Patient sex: F
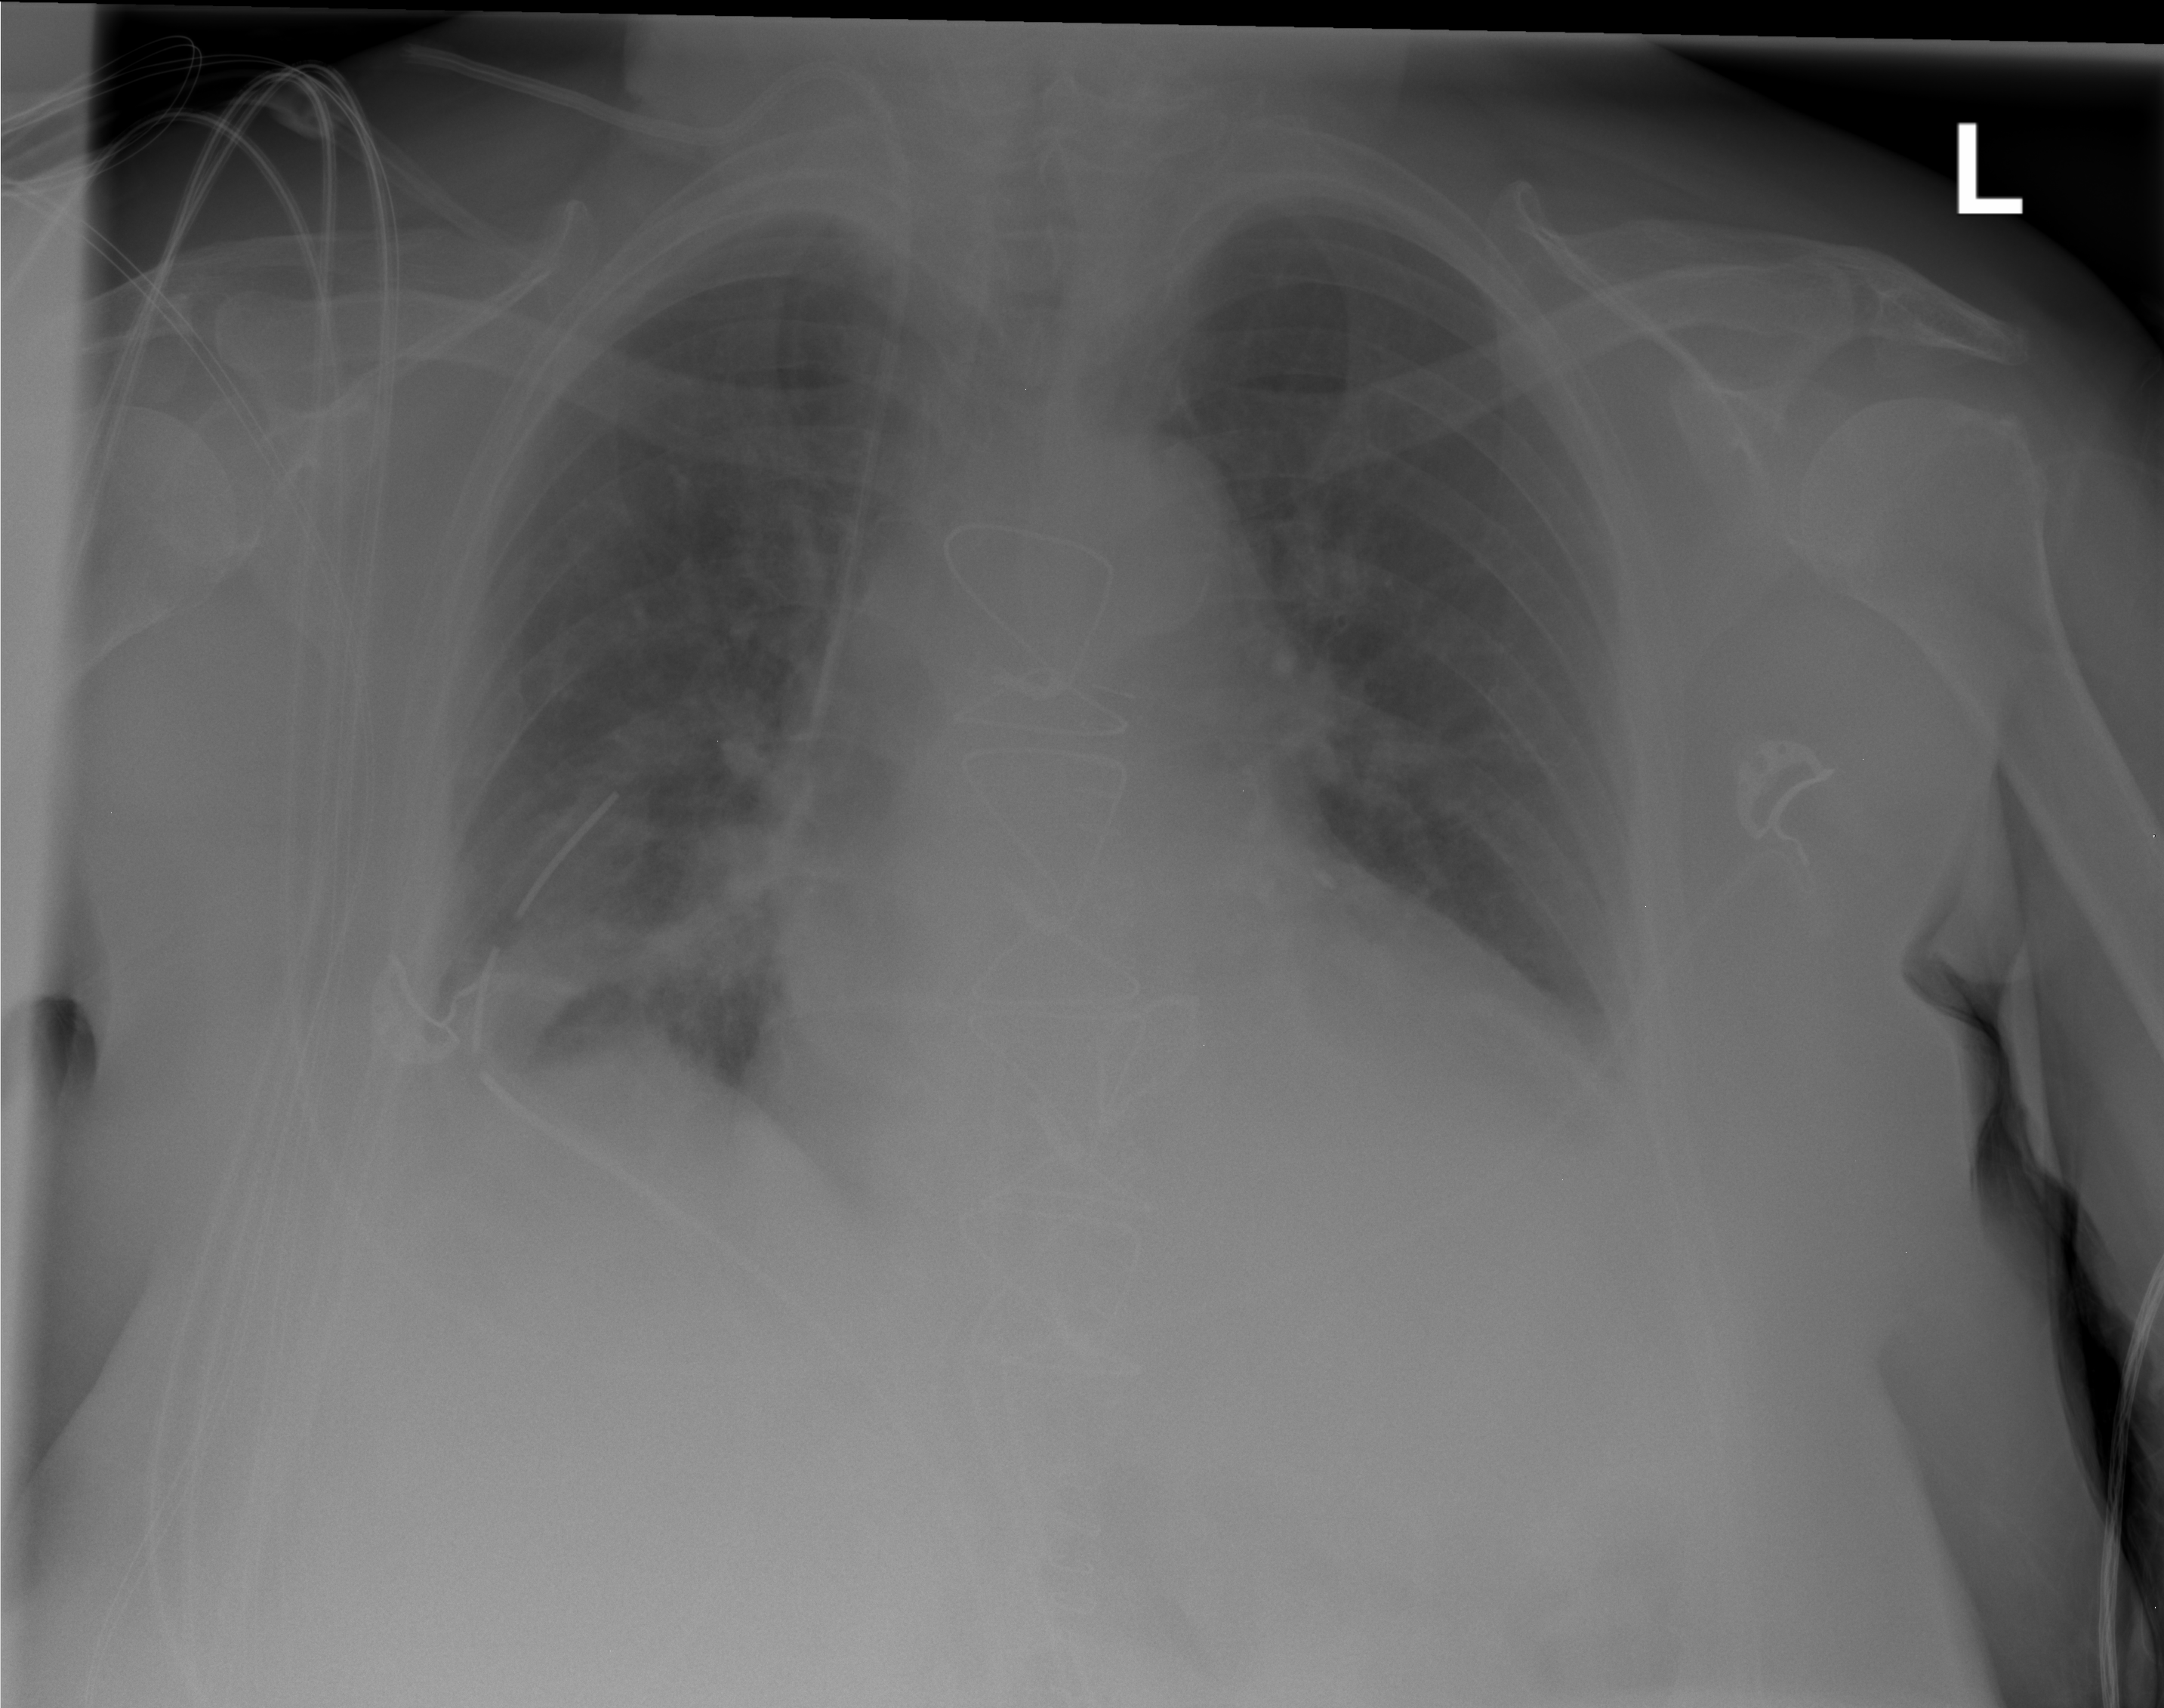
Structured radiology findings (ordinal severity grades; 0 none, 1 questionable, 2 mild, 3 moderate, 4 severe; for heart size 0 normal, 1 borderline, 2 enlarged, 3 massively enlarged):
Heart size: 1
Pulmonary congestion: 1
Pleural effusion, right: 2
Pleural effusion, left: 2
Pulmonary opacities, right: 1
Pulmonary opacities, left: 0
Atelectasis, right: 2
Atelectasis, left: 2